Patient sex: M
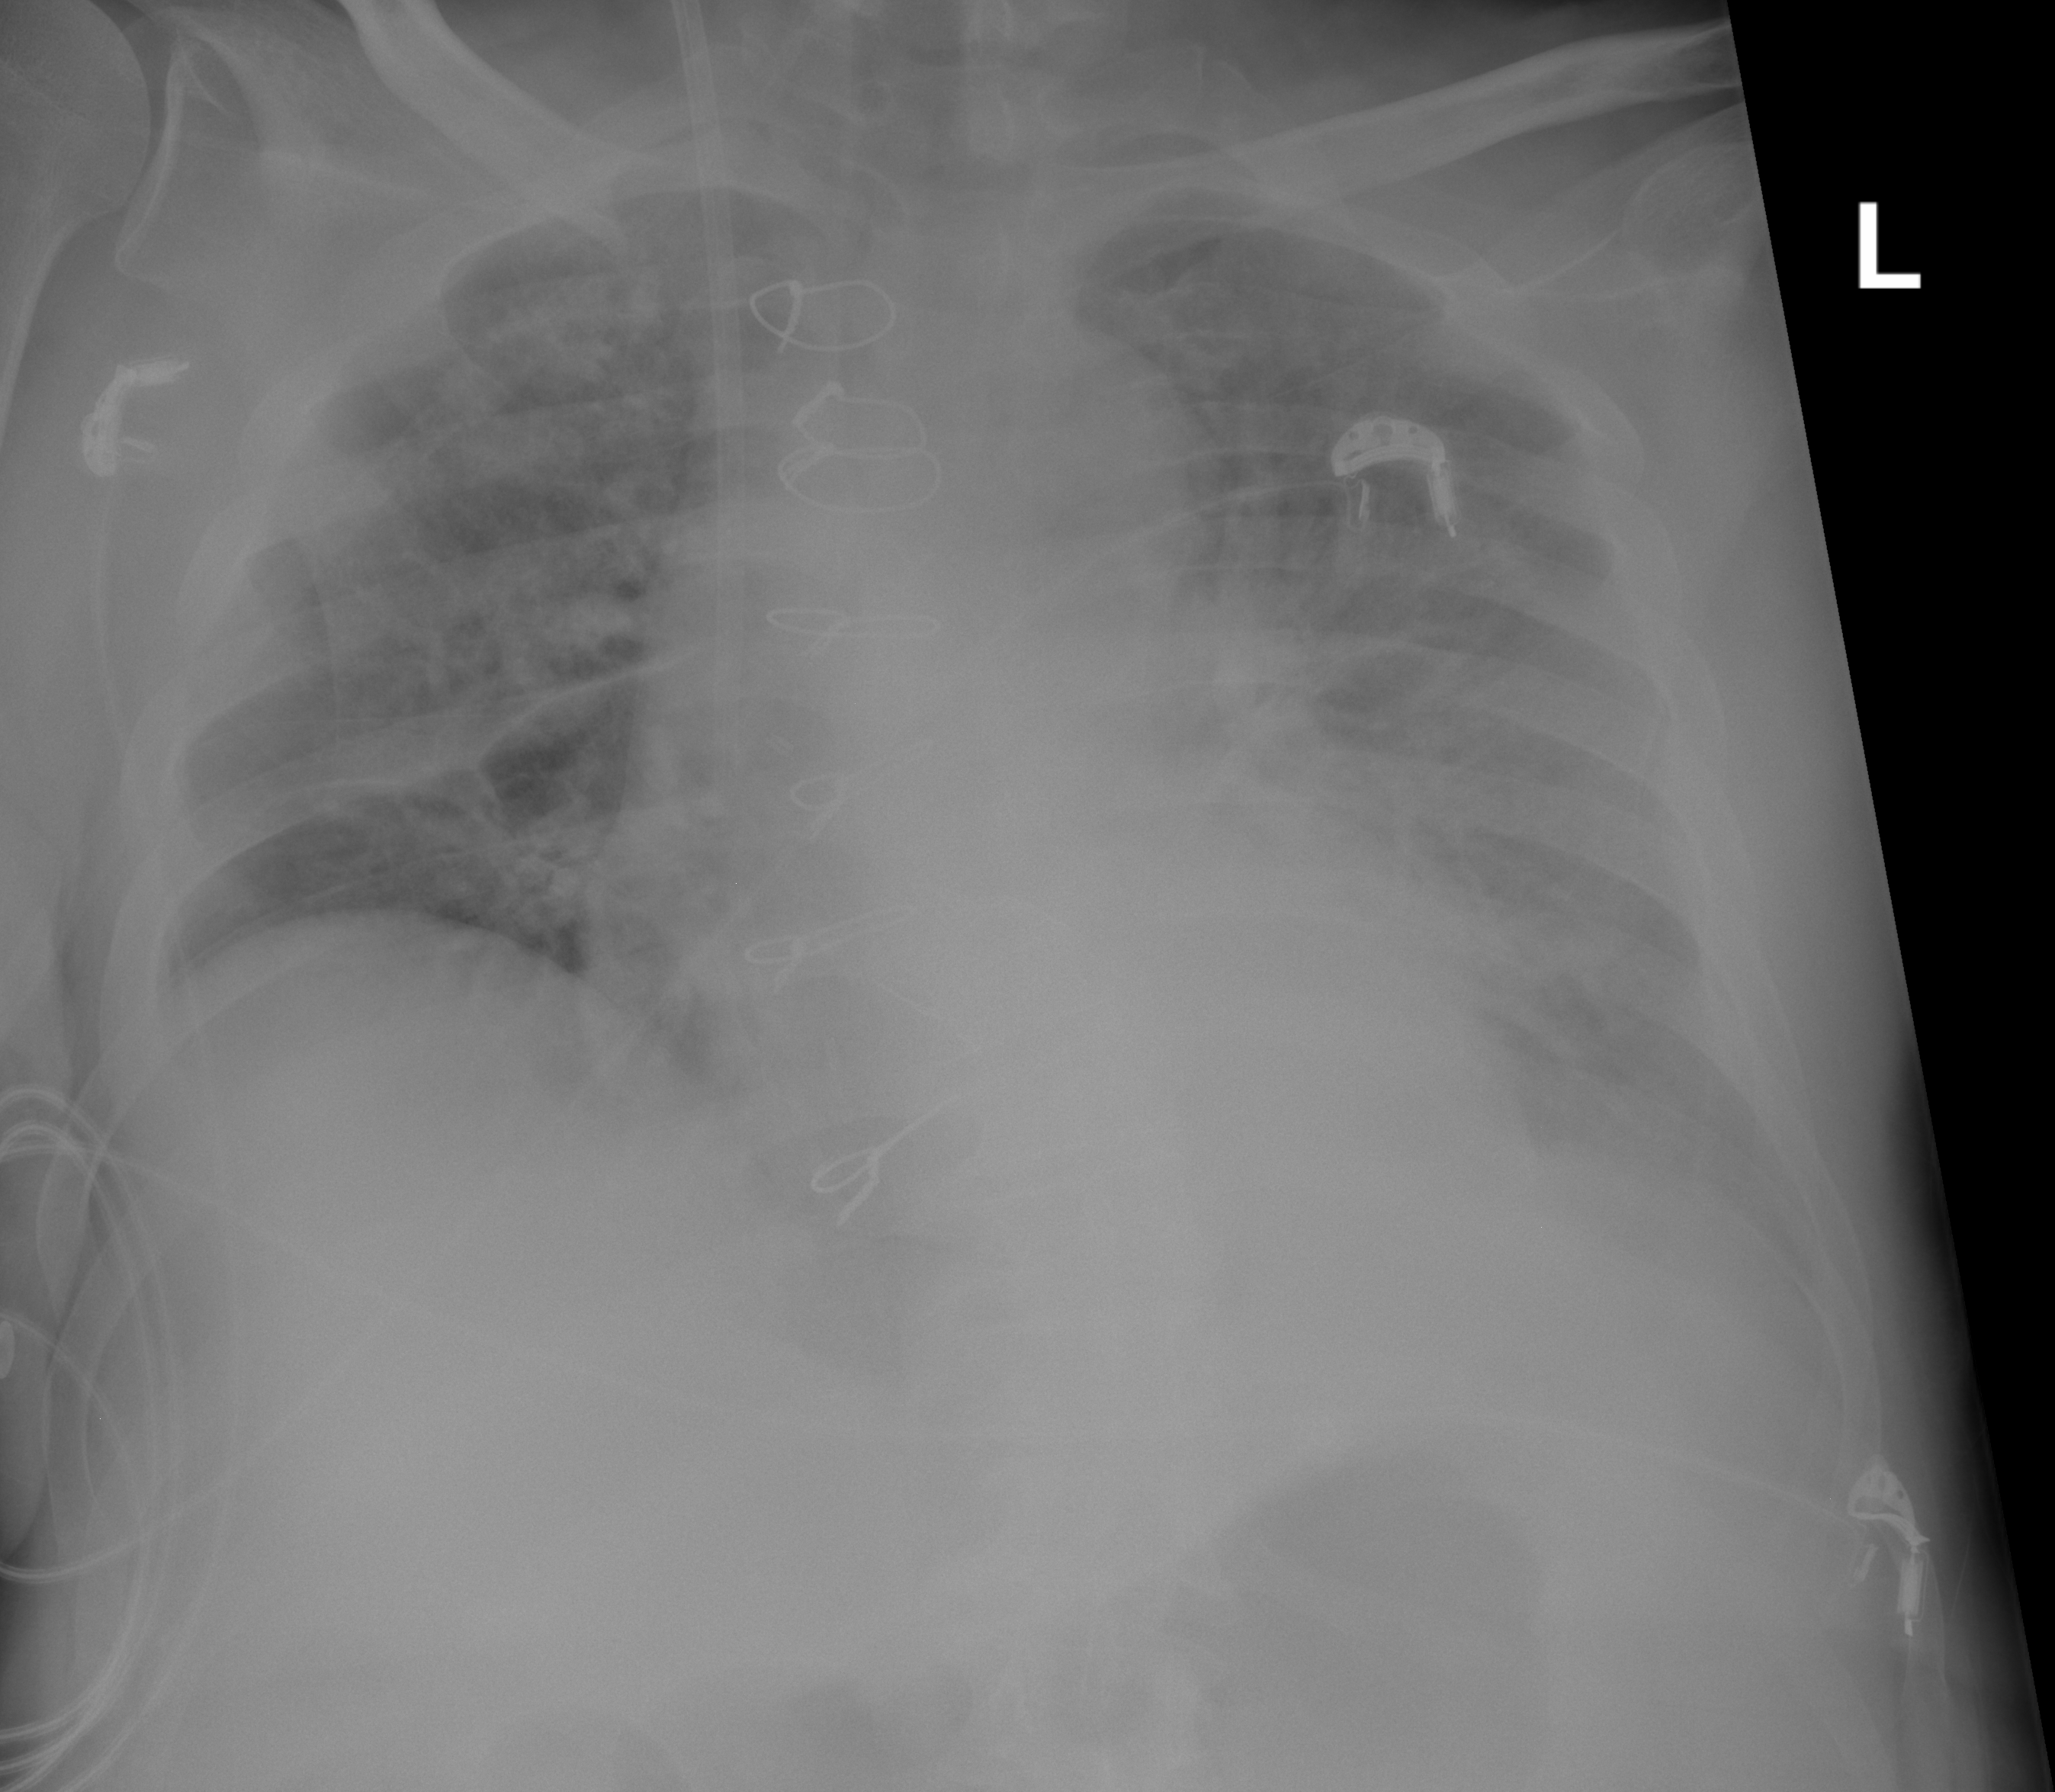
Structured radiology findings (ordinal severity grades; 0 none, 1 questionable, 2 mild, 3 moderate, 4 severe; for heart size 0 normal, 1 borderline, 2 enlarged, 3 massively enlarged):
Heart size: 0
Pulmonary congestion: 0
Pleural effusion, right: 0
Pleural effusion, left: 3
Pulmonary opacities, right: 2
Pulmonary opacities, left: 2
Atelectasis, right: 0
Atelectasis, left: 2